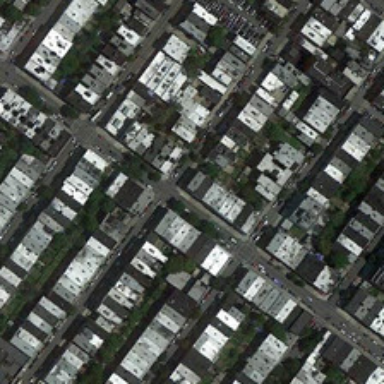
Many buildings and green trees are in a dense residential area .